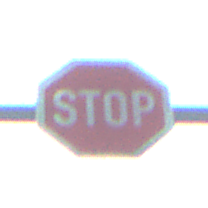
Verkehrszeichen: Stop
Umgebung: Outdoor, Nature
Tageszeit: MorningAfternoon
Wetter: Clear
Licht: Natural
Jahreszeit: NotSpecified
Kontrast: LowContrast